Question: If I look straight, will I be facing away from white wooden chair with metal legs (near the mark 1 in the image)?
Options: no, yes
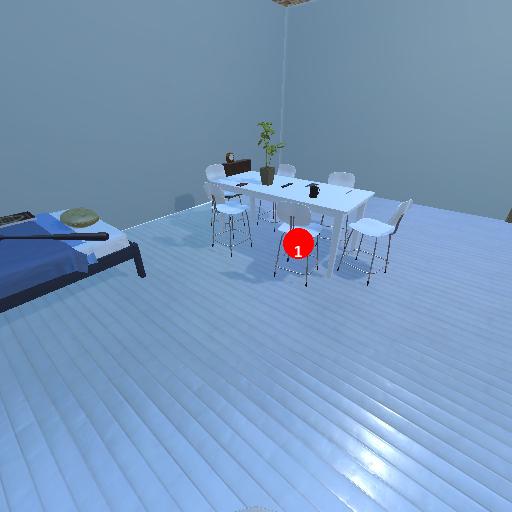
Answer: no